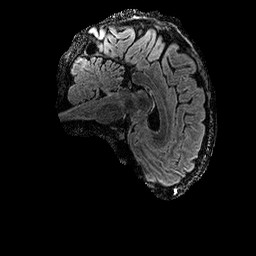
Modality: FLAIR
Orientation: sagittal
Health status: ill
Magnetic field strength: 3 T